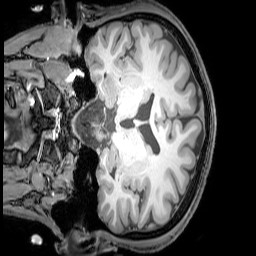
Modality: T1w
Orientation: coronal
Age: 24
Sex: male
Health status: healthy
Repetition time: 0.081 s
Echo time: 0.037 s